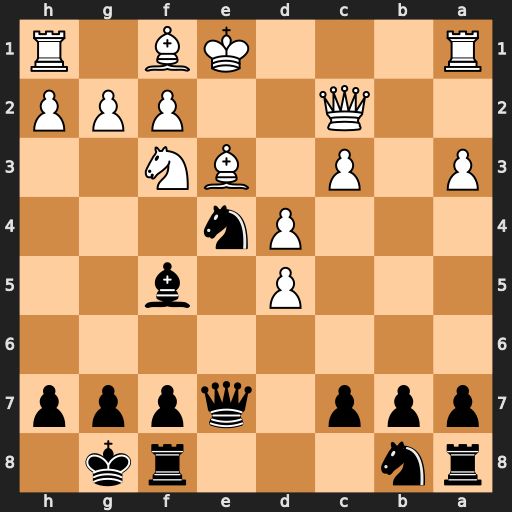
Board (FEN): rn3rk1/ppp1qppp/8/3P1b2/3Pn3/P1P1BN2/2Q2PPP/R3KB1R
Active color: b
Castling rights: KQ
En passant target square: -
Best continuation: Ng3 Bd3 Bxd3 Qxd3 Nxh1